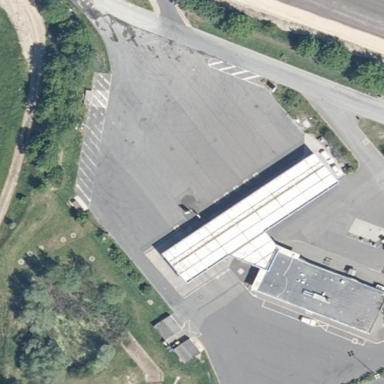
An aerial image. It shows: Fuel station located under roof.